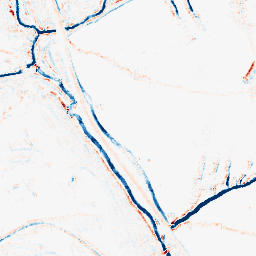
Category: morphological
Decomposition family: morphological_rect
Decomposition parameters: operation: average
width: 5
height: 5
Upsampling method: lanczos
Upsampling parameters: scale: 4
Upsampling scale: 4